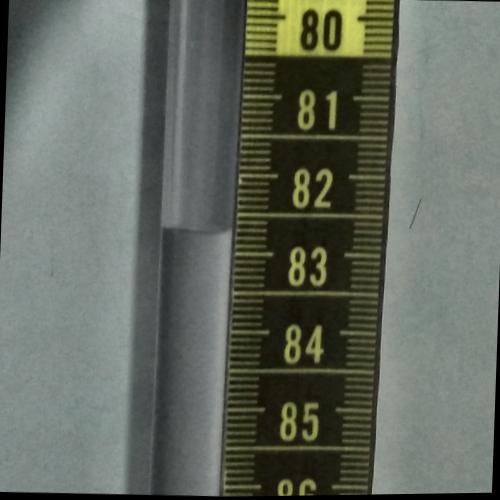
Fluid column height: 82.7 cm